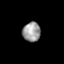
Tissue: skin
Cell type: Fibroblasts
Senescence score: 0.7324
Nuclear area (px): 343
Mean DAPI intensity: 154.487